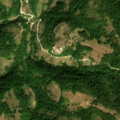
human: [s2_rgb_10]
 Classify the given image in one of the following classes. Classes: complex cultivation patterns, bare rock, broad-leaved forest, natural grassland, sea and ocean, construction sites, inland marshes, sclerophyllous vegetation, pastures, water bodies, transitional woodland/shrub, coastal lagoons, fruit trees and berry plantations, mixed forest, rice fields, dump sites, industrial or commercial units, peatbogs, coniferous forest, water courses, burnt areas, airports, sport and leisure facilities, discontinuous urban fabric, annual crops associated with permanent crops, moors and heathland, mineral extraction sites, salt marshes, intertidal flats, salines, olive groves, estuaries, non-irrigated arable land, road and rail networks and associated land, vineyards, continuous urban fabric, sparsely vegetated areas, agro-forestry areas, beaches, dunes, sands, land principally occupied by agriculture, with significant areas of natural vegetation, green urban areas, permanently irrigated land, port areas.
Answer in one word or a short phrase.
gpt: broad-leaved forest, natural grassland, transitional woodland/shrub